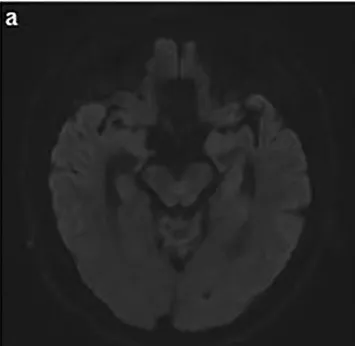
Serial MRI brain showing development of encephalitis and serial PET/CT demonstrating the patient's durable response to immunotherapy. (A) MRI brain with gadolinium Sept 2, 2020:no abnormalities in medial temporal region.
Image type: radiology (mri)